Question: > : Unfortunately, the bounty awarded answer
doesn't work; nothing I can do about that now. But read my own answer
below (through testing) - confirmed to work with minimal code changes
We have an Azure Cloud Service (WebRole) that's entirely in ASP.NET WebAPI 2.2 (no MVC, front end is Angular). Some of our controllers/REST endpoints talk to a 3rd party cloud service over SSL (client cert auth/mutual auth) and the rest of the controllers/endpoints talk to the HTML5/AngularJS front end, also over SSL (but more traditional server auth SSL). We don't have any non-SSL endpoint. We've enabled Client SSL via a cloud service startup task like:
'''
IF NOT DEFINED APPCMD SET APPCMD=%SystemRoot%\system32\inetsrv\AppCmd.exe
%APPCMD% unlock config /section:system.webServer/security/access
'''
Issue: That setting is site-wide so even when users hit the first page (say <URL>
If there a way to either
1. Limit the client SSL certificate requests to just the WebAPI controllers that talk to the 3rd party cloud service?
OR
1. Skip client SSL auth for our front end powering webapi controllers?
Our server's web.config is complex but the relevant snippet is below:
'''
<system.webServer>
<security>
<access sslFlags="SslNegotiateCert" />
</security>
</system.webServer>
'''
And the screenshot of the client hitting a regular WebAPI endpoint yet attempting client SSL Authentication (happens in any browser, Chrome, Firefox or IE)

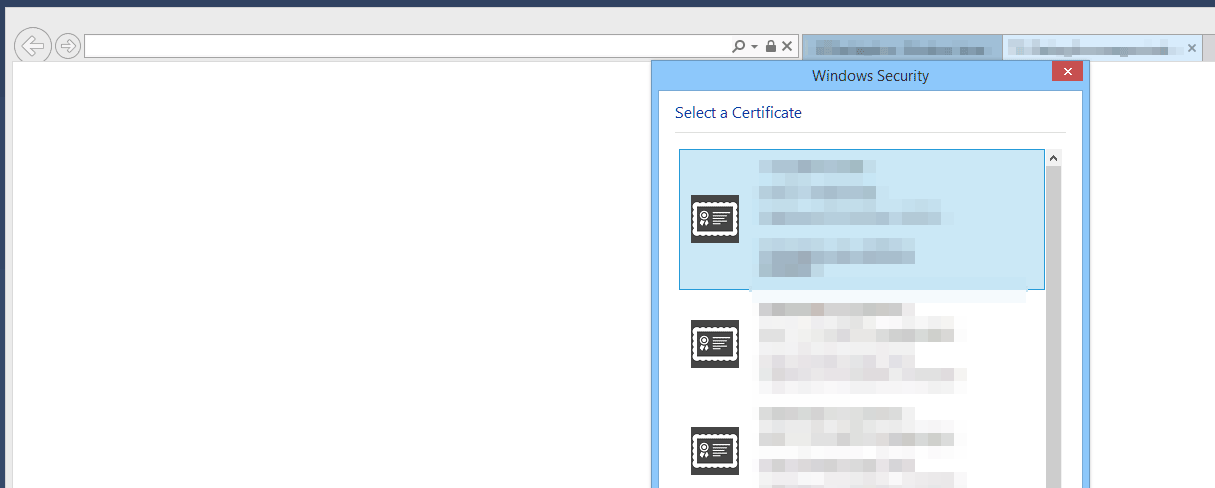
Answer: Unfortunately, cleftheris's answer that's awarded the bounty does not work. It tries to work too late in the HTTP server pipeline/processing to get the client certificate, but <URL> gave me some ideas.
The solution is based on 'web.config' that calls out for special handling of "directories" (works for virtual folders or WebAPI routes too).
Here is the desired logic:
> <URL>** => SSL
Here is the corresponding configuration
'''
<configuration>
...
<system.webServer>
<!-- This is for the rest of the site -->
<security>
<access sslFlags="Ssl" />
</security>
</system.webServer>
<!--This is for the 3rd party API endpoint-->
<location path="acmeapi">
<system.webServer>
<security>
<access sslFlags="SslNegotiateCert"/>
</security>
</system.webServer>
</location>
...
</configuration>
'''
The above will setup the SSL handshake accordingly. Now you still need to check the client SSL certificate in your code if it's the one you expect. That's done as follows
Controller code:
'''
[RoutePrefix("acmeapi")]
[SslClientCertActionFilter] // <== key part!
public class AcmeProviderController : ApiController
{
[HttpGet]
[Route("{userId}")]
public async Task<OutputDto> GetInfo(Guid userId)
{
// do work ...
}
}
'''
Actual attribute from above that perform SSL Client validation is below. Can be used to decorate the entire controller or just specific methods.
'''
public class SslClientCertActionFilterAttribute : ActionFilterAttribute
{
public List<string> AllowedThumbprints = new List<string>()
{
// Replace with the thumbprints the 3rd party
// server will be presenting. You can make checks
// more elaborate but always have thumbprint checking ...
"0011223344556677889900112233445566778899",
"1122334455667788990011223344556677889900"
};
public override void OnActionExecuting(HttpActionContext actionContext)
{
var request = actionContext.Request;
if (!AuthorizeRequest(request))
{
throw new HttpResponseException(HttpStatusCode.Forbidden);
}
}
private bool AuthorizeRequest(HttpRequestMessage request)
{
if (request==null)
throw new ArgumentNullException("request");
var clientCertificate = request.GetClientCertificate();
if (clientCertificate == null || AllowedThumbprints == null || AllowedThumbprints.Count < 1)
{
return false;
}
foreach (var thumbprint in AllowedThumbprints)
{
if (clientCertificate.Thumbprint != null && clientCertificate.Thumbprint.Equals(thumbprint, StringComparison.InvariantCultureIgnoreCase))
{
return true;
}
}
return false;
}
}
'''